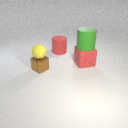
large red rubber cube in front of large red rubber cylinder